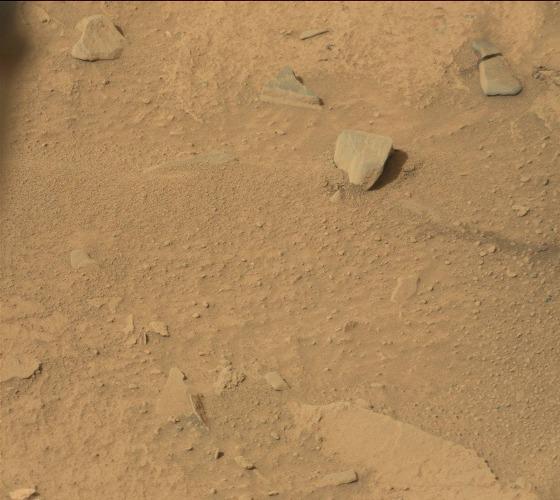
Terrain classes present: Bedrock, Gravel / Sand / Soil, Rock, Shadow